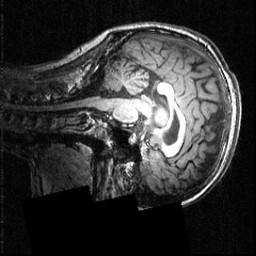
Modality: T1w
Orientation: sagittal
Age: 20
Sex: female
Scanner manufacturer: siemens
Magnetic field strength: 3.951 T
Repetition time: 1.5 s
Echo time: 0.00335 s